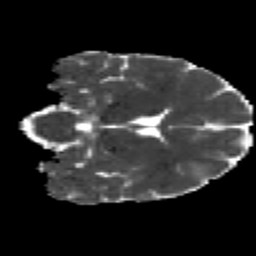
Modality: MD
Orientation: coronal
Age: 24
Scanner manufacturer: siemens
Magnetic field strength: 3 T
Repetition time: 2.2 s
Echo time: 0.084 s